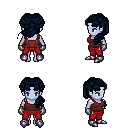
a pixel art fantasy rpg character, female body template, dark elf, purple skin, maroon pirate shirt, red pants, raven princess hairstyle, metal gloves, metal boots, four views (front, back, left, right), 2x2 character sprite sheet, small pixel art, hard edges, no anti-aliasing